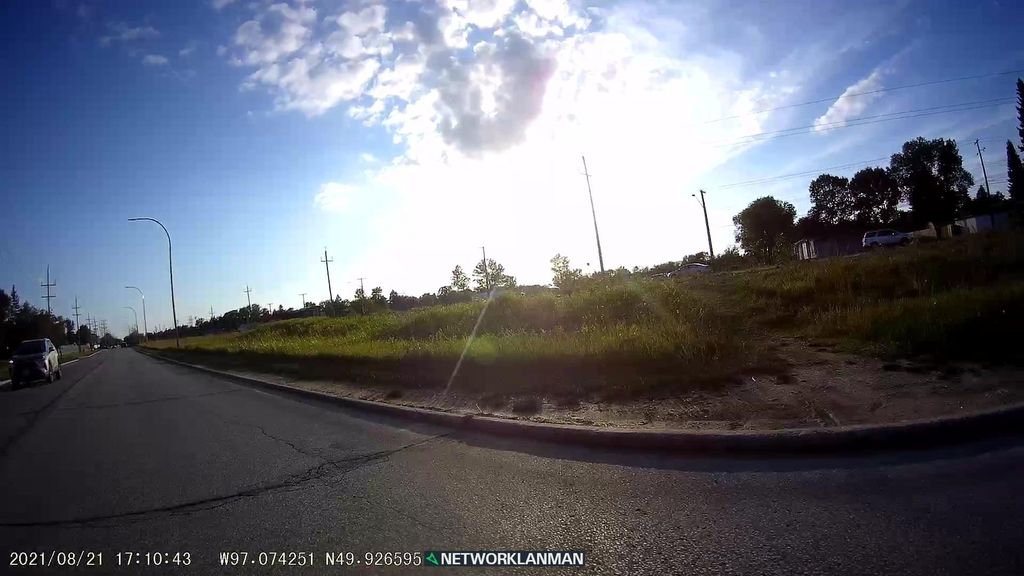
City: winnipeg